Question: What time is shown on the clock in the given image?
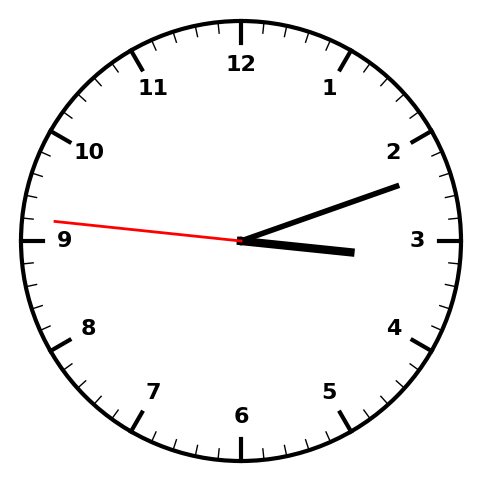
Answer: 03:11:46